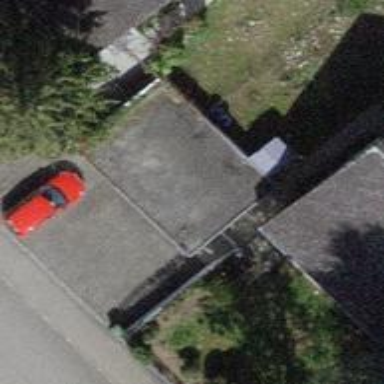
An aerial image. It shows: Garage.